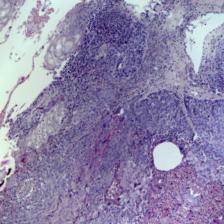
Diagnosis: OSCC